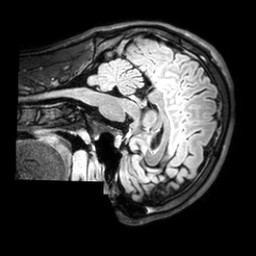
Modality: T1w
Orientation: sagittal
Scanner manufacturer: philips
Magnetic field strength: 3 T
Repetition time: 4.8 s
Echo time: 0.2586 s